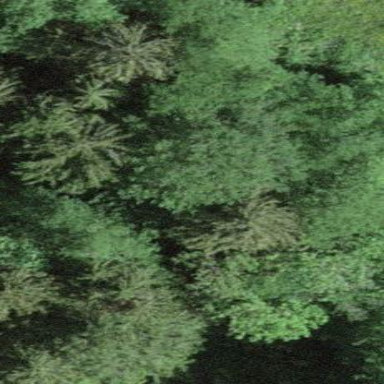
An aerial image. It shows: Forest area.